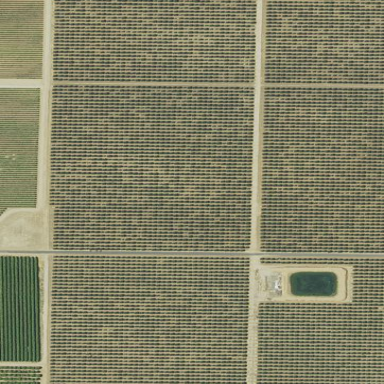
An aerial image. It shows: Orchard.